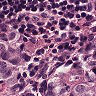
Metastatic tissue present: yes